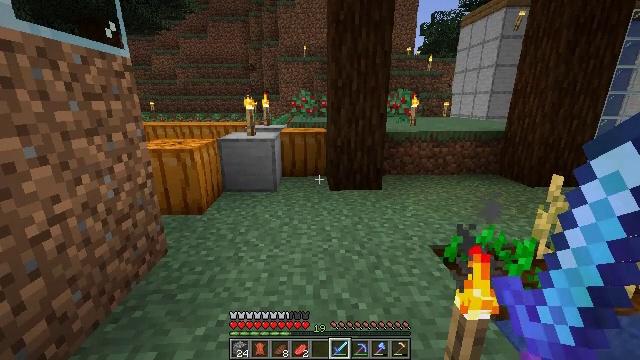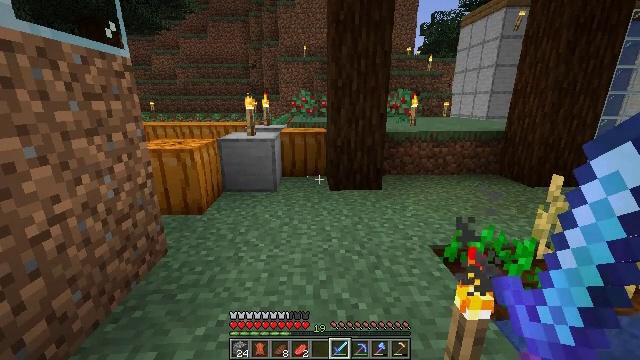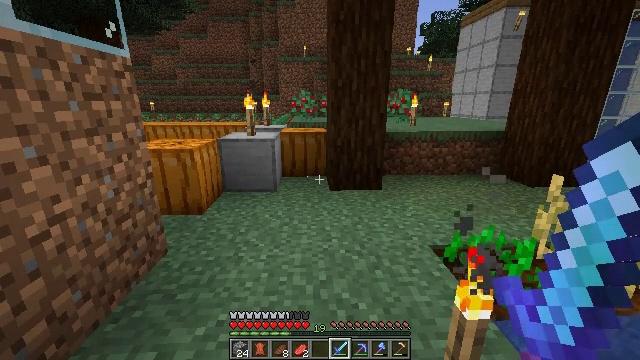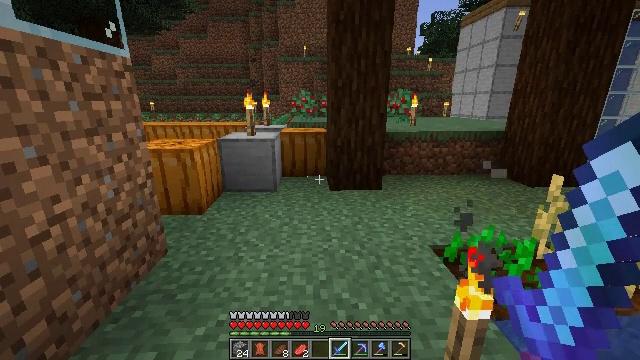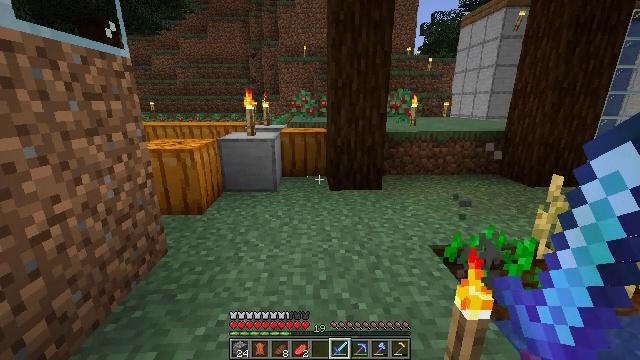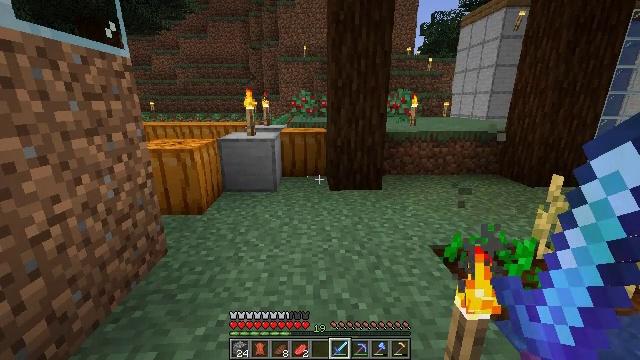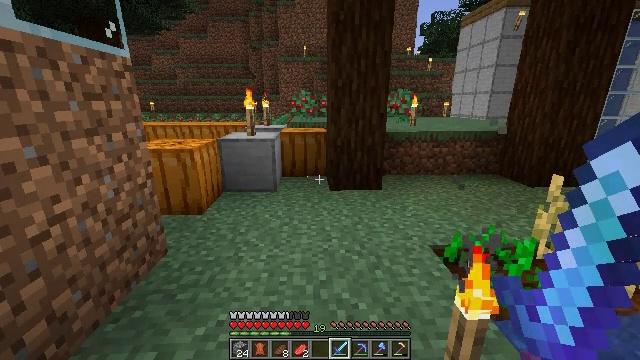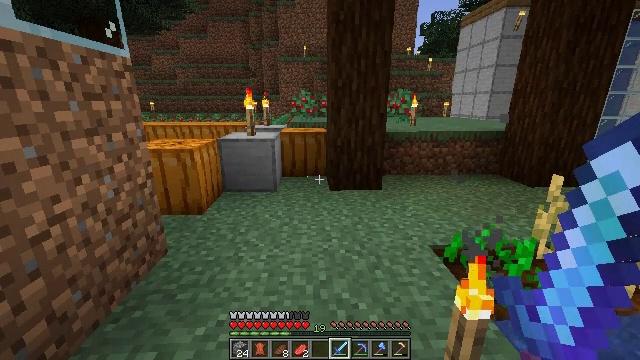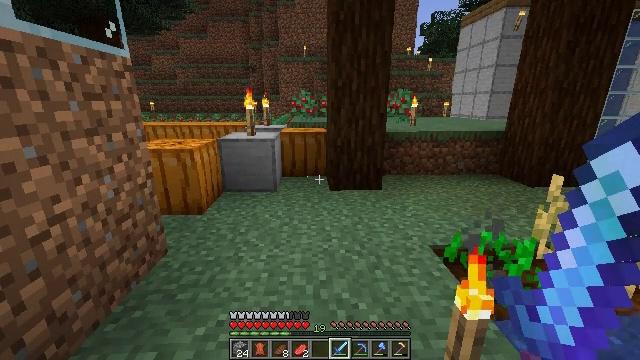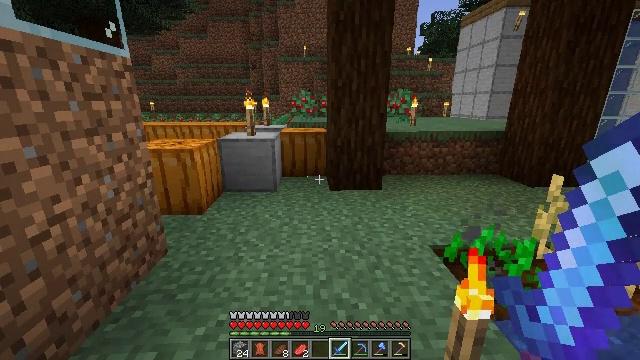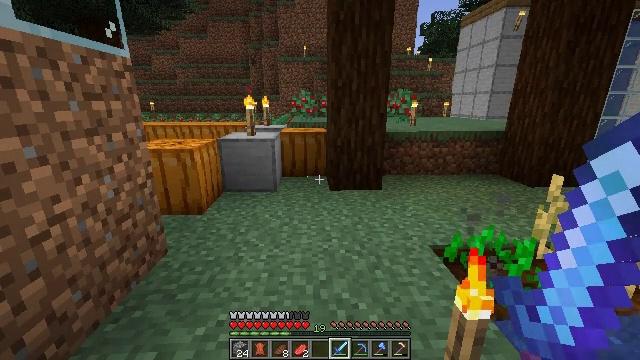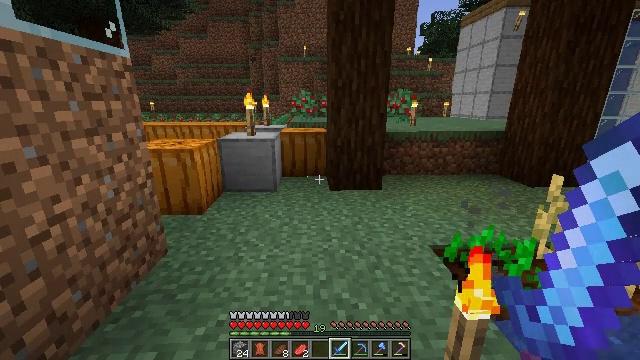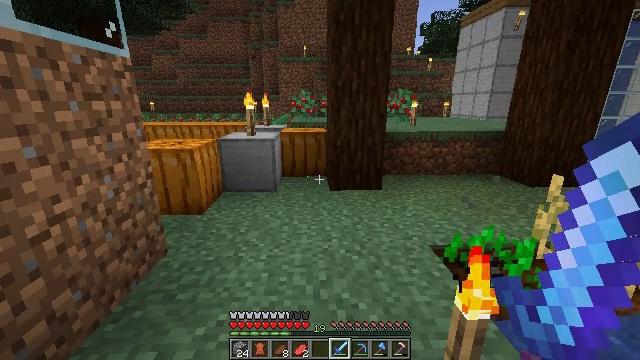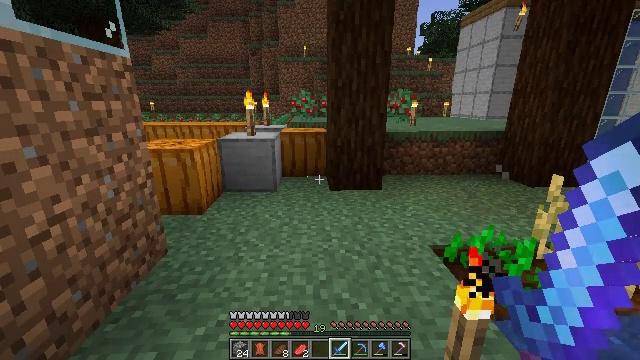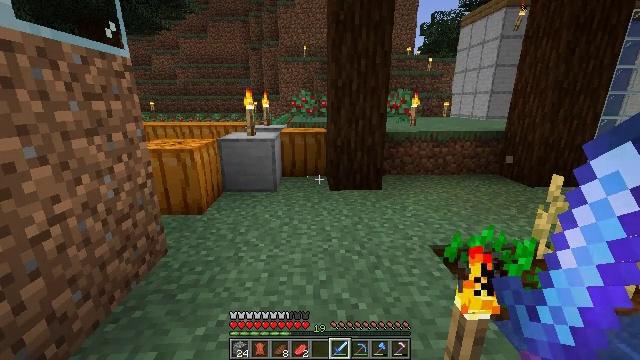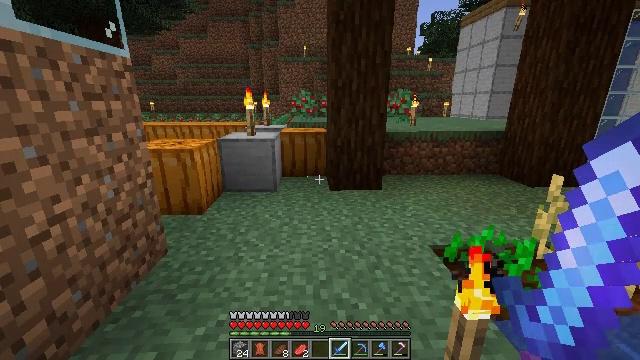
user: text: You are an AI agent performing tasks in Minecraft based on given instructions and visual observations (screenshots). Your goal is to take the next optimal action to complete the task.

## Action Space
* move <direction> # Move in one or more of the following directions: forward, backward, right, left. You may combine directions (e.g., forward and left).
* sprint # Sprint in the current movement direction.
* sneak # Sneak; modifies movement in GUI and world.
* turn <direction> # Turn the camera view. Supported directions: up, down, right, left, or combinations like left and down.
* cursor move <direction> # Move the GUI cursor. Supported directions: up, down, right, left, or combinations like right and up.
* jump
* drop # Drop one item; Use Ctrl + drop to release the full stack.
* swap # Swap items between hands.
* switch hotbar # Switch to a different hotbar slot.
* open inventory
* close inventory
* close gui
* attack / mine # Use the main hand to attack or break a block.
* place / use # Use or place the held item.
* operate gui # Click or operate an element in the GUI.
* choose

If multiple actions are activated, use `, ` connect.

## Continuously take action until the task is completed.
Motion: motion action
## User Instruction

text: Get wheat from the farmland.
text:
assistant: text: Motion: no_op
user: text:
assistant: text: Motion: no_op
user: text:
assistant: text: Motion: no_op
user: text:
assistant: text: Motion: no_op
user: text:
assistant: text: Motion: no_op
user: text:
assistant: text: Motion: no_op
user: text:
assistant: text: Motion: no_op
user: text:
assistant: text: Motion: no_op
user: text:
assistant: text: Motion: no_op
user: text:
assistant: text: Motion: no_op
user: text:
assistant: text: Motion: no_op
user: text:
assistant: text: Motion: no_op
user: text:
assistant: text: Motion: no_op
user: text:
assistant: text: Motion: no_op
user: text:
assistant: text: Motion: no_op
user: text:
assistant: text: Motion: no_op
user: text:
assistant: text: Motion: no_op
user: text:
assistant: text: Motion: no_op
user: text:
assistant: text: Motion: no_op
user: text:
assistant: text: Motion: no_op
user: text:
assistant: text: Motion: no_op
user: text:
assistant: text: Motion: no_op
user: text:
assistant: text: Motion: no_op
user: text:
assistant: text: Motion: no_op
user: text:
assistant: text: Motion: no_op
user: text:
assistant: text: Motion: no_op
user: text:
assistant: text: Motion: no_op
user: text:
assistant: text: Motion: no_op
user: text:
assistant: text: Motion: no_op
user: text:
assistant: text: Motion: no_op